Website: home-depot
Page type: billing-address
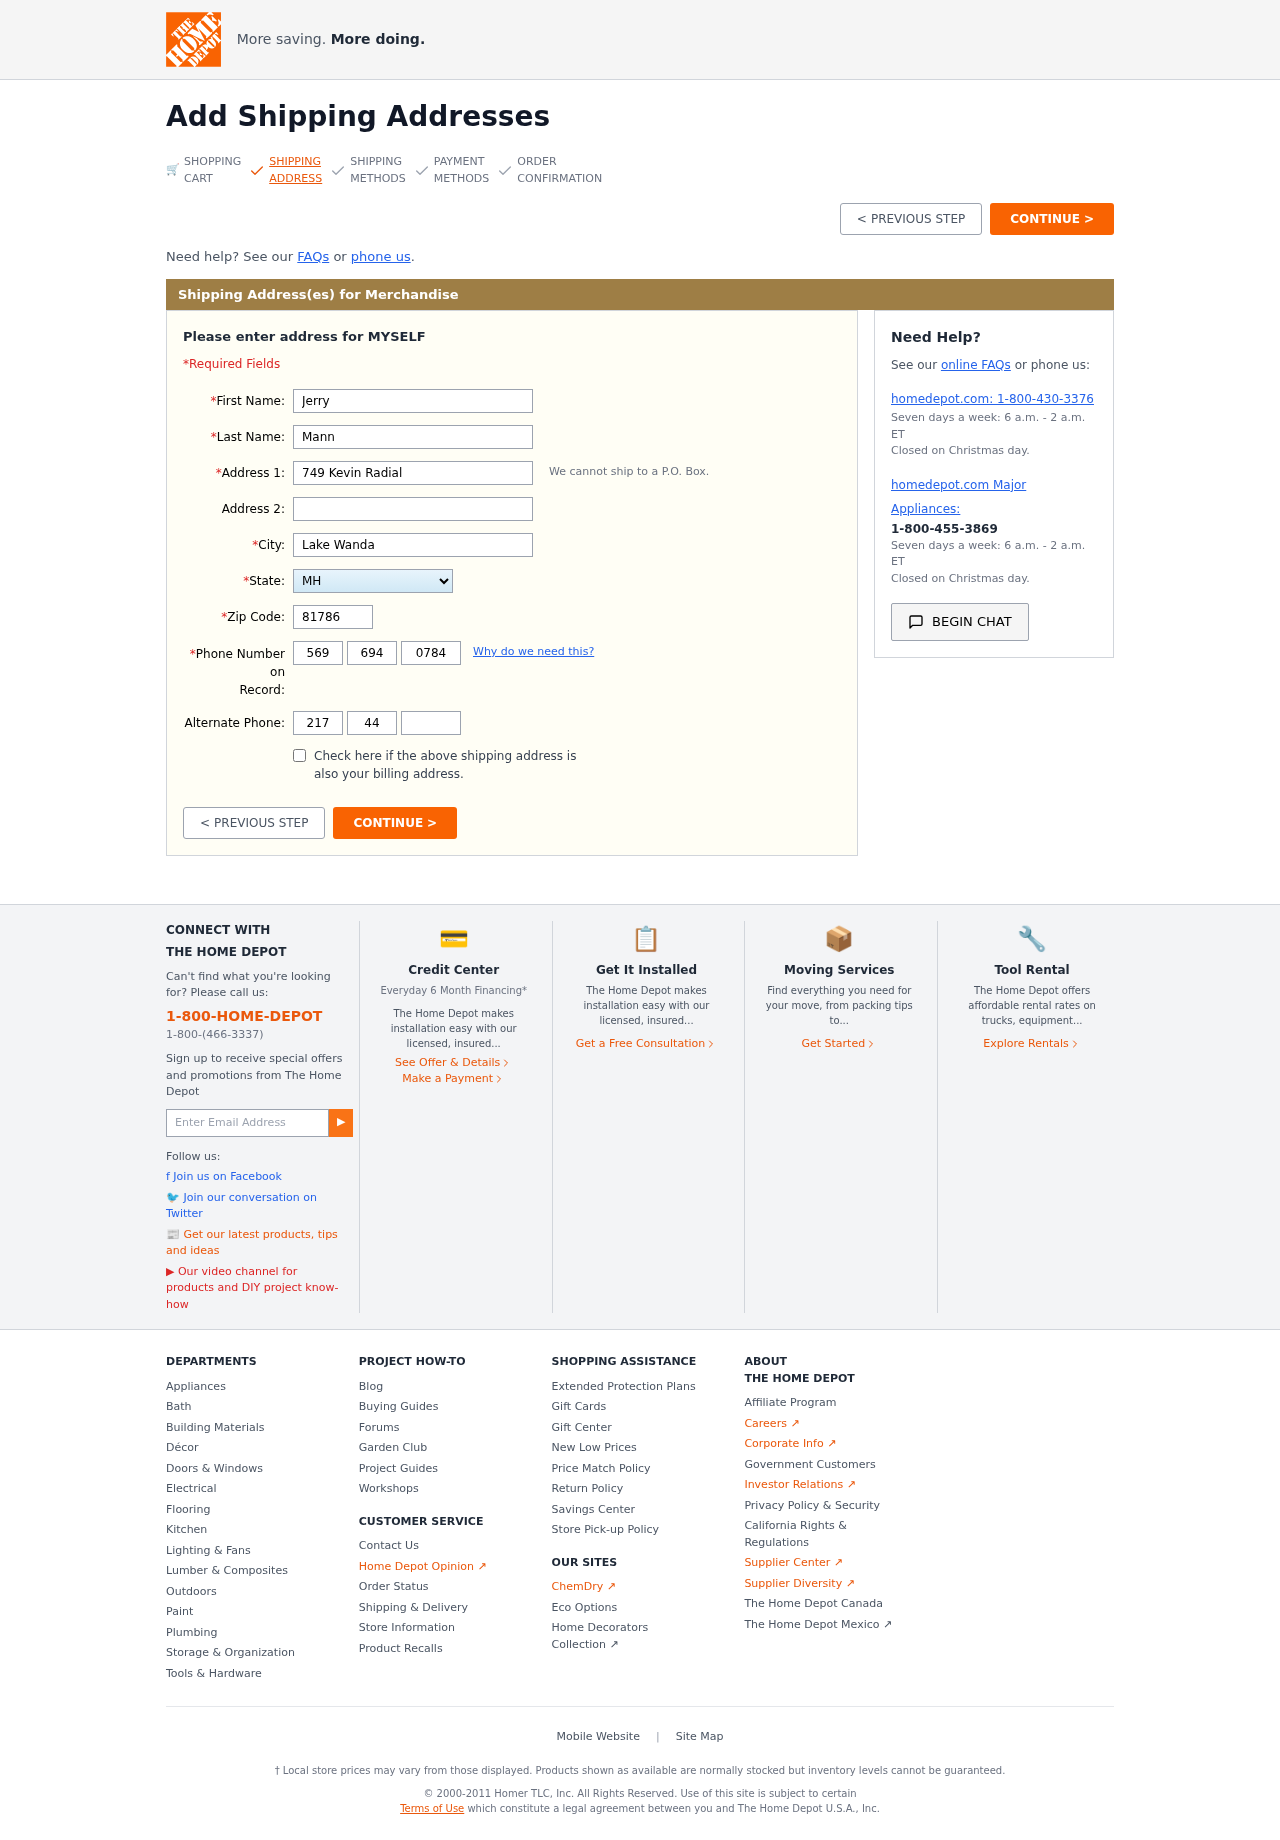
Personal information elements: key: PII_STATE
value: MH
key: PII_FIRSTNAME
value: Jerry
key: PII_LASTNAME
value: Mann
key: PII_STREET
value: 749 Kevin Radial
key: PII_CITY
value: Lake Wanda
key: PII_POSTCODE
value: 81786
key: PII_PHONE_AREA
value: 569
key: PII_PHONE_PREFIX
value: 694
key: PII_PHONE_LINE
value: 0784
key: PII_PHONE_ALT_AREA
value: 217
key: PII_PHONE_ALT_PREFIX
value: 442
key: PII_PHONE_ALT_LINE
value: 0421